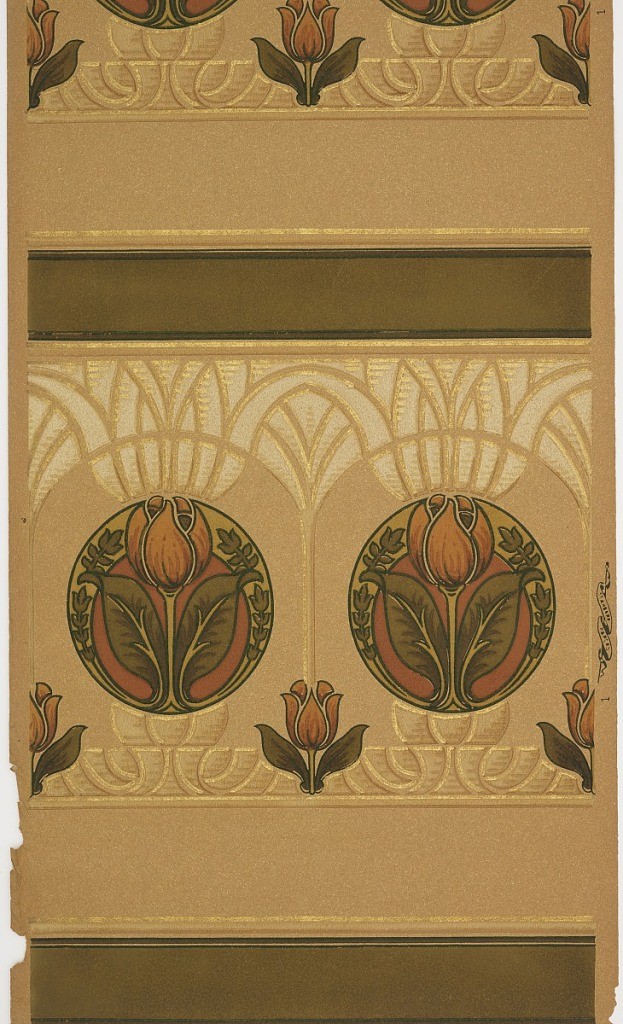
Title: Border
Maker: Standard Wall-Paper Company, Standard Wall-Paper Company, Sandy Hill, New York
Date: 1905–1915
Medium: Machine-printed oatmeal paper
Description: Two borders printed across the width. Stylized tupid motif within a circle which then becomes part of a larger floral motif. Row of smaller tulips below. Heavy brown band at the bottom of design.